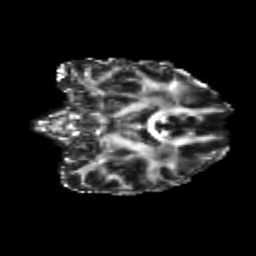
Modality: FA
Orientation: coronal
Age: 25
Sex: female
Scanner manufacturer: siemens
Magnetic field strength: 3 T
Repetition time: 3.5 s
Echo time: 0.104 s